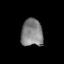
Tissue: lung
Cell type: Epithelial cells
Senescence score: 0.1166
Nuclear area (px): 590
Mean DAPI intensity: 129.341